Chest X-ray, AP view. Patient: 56 years old, sex M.
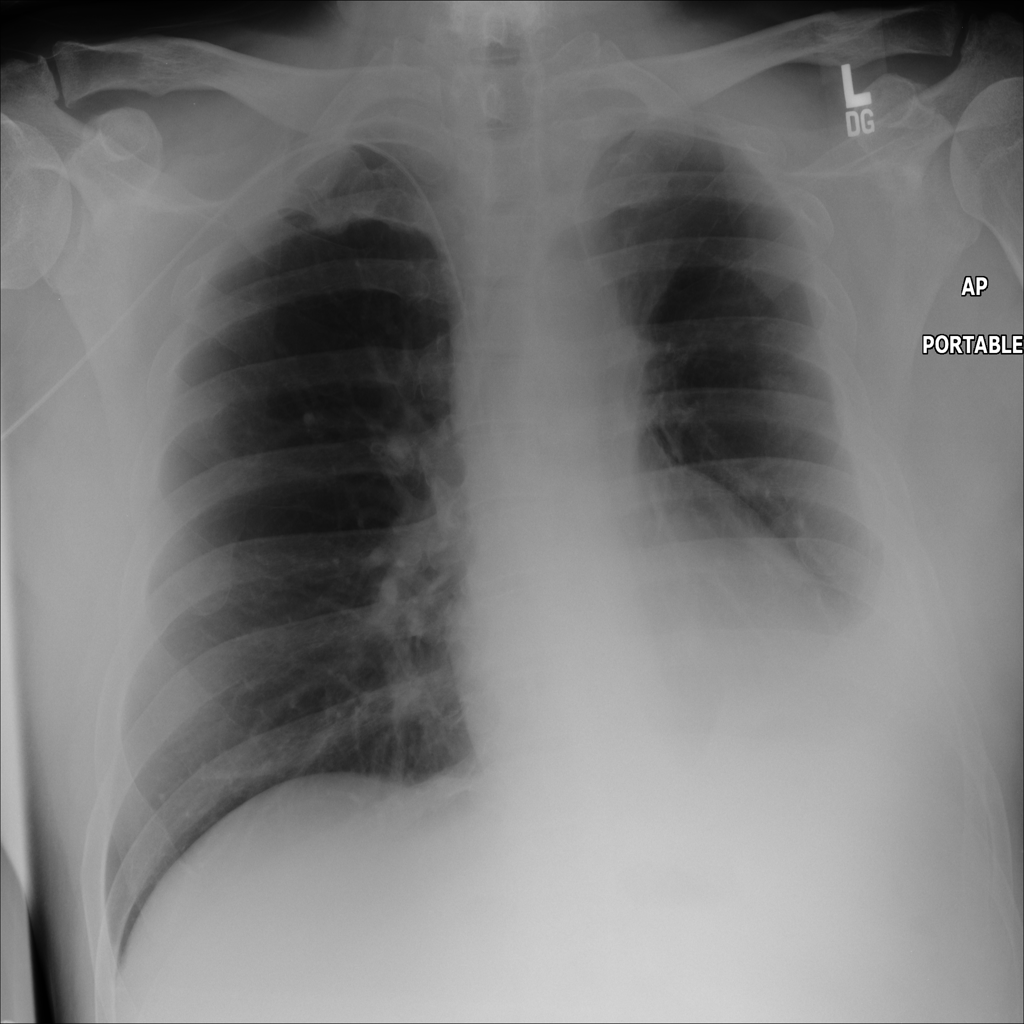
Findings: Effusion, Pleural_Thickening